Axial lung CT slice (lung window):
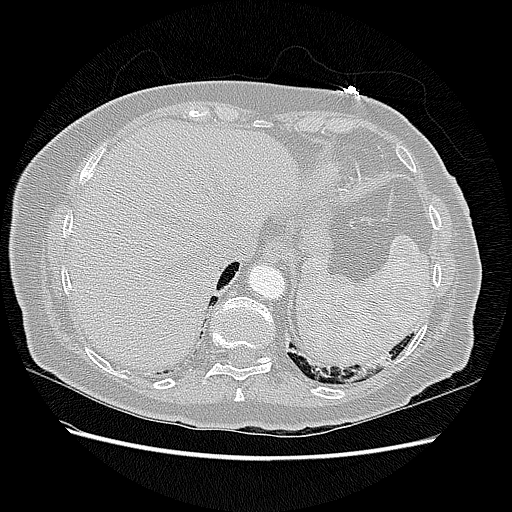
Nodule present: no